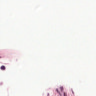
Metastatic tissue present: no